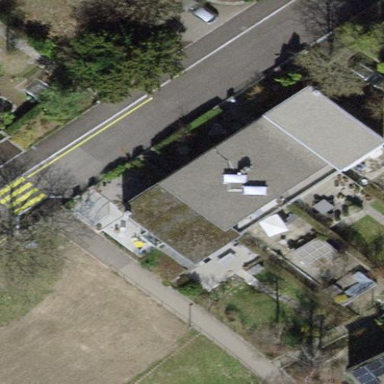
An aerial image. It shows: Terrace building.